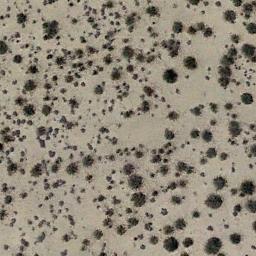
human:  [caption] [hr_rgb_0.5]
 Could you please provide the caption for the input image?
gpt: There are clusters of lush trees in the desert .

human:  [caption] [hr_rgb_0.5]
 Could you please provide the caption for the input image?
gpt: A lot of dense chaparrals of different sizes grow in the desert .

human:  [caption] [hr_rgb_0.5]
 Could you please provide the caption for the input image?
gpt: The chaparral is consist of many bushes on the desert .

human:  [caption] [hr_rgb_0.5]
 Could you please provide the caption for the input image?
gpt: Chaparral is evenly distributed on the sand .

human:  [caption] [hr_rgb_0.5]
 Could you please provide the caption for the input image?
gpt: The chaparral is not evenly distributed .